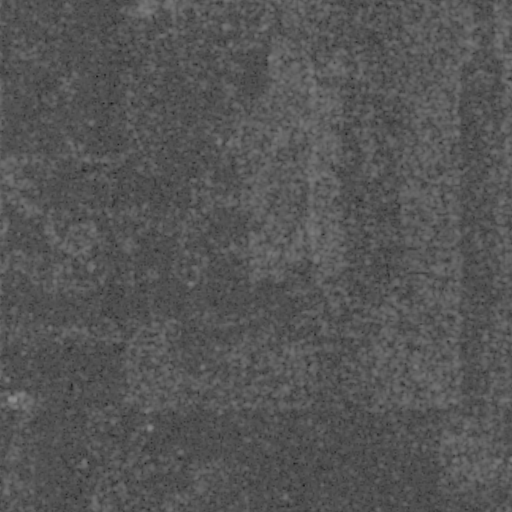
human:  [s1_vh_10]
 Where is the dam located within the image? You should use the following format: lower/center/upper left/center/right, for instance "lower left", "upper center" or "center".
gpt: The dam is located in the upper center of the image.
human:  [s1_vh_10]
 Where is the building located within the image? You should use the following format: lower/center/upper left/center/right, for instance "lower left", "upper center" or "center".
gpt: The building is located in the lower left of the image.
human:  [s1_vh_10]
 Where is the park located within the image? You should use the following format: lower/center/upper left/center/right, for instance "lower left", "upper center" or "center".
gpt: There is no park in the image.

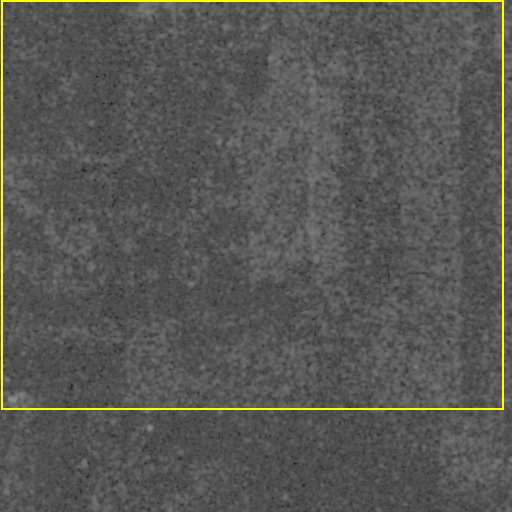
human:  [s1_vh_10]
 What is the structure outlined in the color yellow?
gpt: The structure outlined in yellow is a crop field.
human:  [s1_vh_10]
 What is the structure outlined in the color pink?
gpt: There is no pink outline.